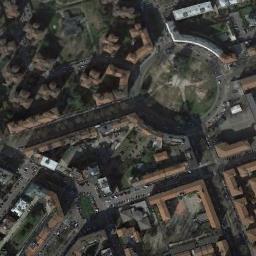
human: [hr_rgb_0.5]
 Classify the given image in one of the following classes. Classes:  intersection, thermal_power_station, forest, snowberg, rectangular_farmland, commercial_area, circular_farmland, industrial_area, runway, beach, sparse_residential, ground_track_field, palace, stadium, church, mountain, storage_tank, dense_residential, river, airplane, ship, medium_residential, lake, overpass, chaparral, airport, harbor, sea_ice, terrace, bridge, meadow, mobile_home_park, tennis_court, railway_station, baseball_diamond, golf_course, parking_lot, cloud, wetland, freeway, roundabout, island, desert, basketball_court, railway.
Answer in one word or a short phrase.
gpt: roundabout